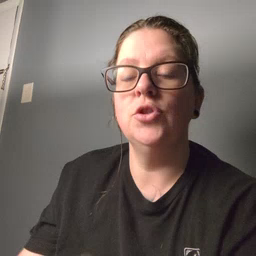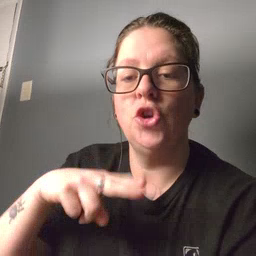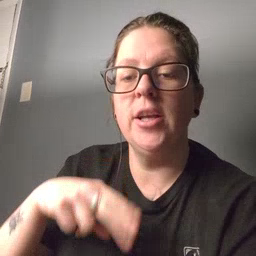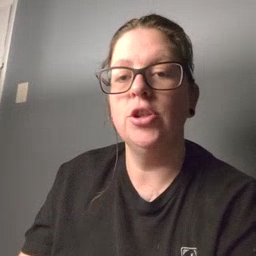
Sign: chair